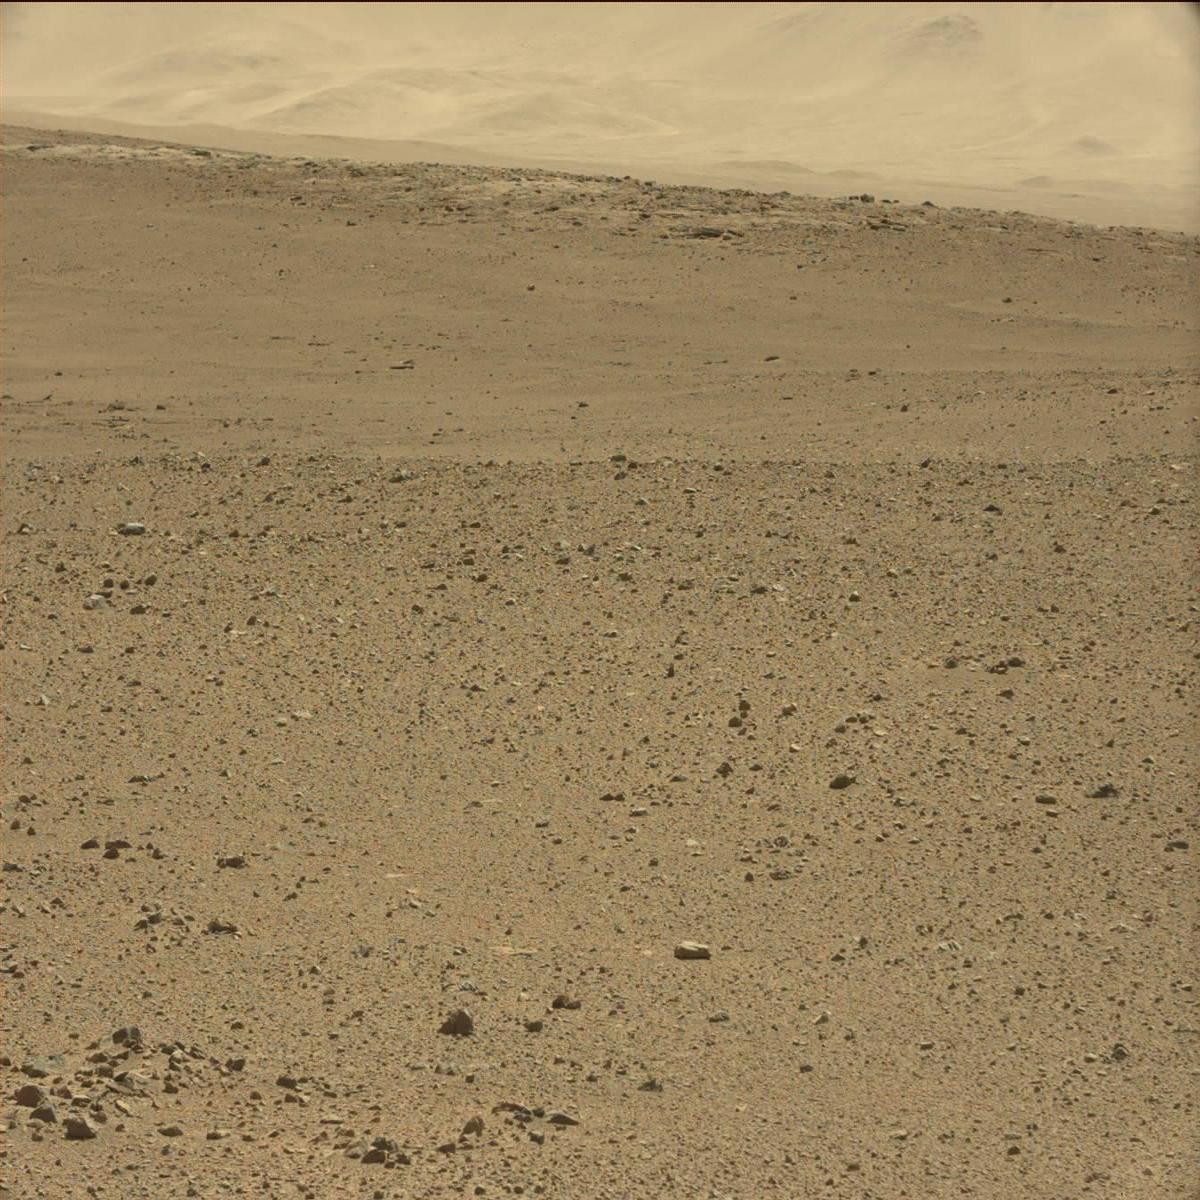
Terrain classes present: Bedrock, Ridge, Sand / Soil